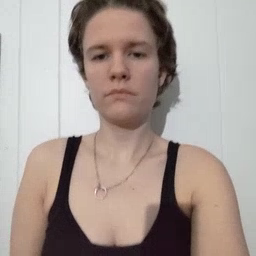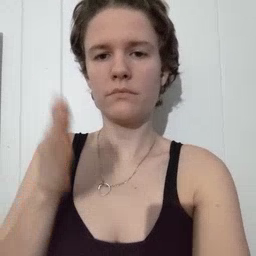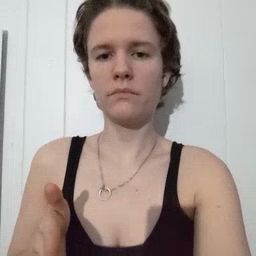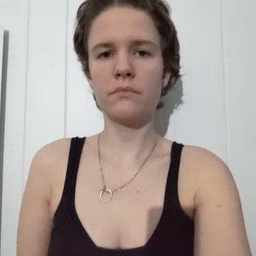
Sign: person